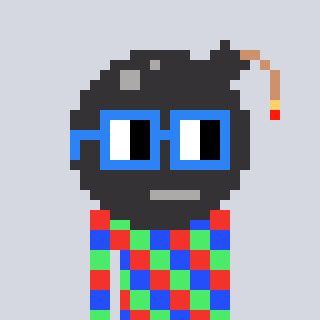
a pixel art character with square blue glasses, a bomb-shaped head and a grayscale-colored body on a cool background